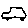
Label: car